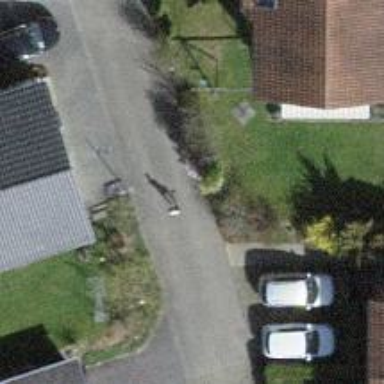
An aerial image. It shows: Footway surfaced with paving stones.